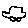
Label: car